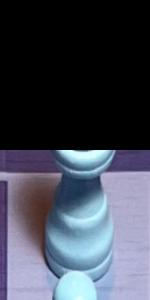
Label: Queen_White